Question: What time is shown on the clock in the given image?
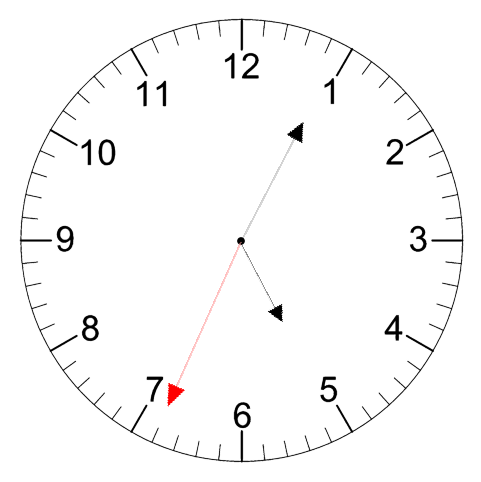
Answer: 05:04:34